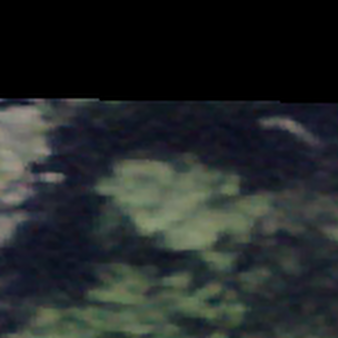
Label: other